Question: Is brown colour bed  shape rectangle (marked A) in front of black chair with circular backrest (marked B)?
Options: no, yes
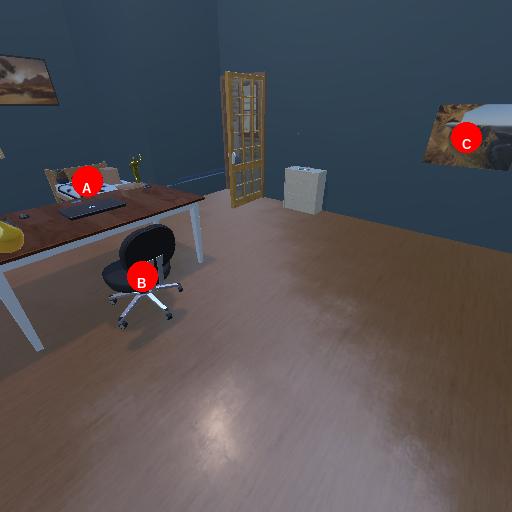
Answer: no